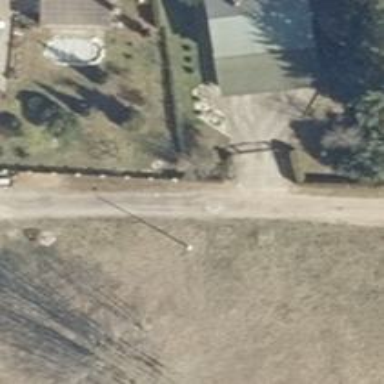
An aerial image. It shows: Driveway leading to service road.